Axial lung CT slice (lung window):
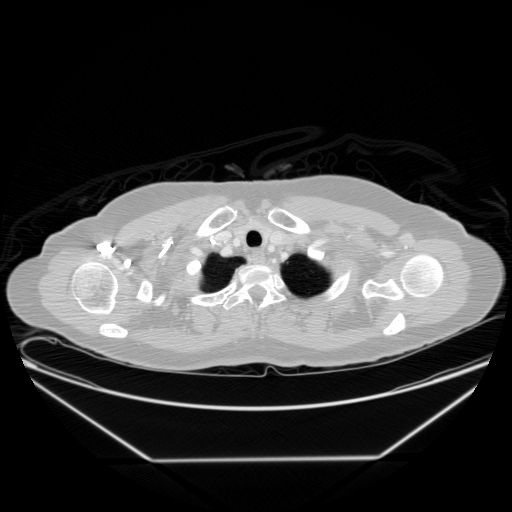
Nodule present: no